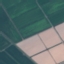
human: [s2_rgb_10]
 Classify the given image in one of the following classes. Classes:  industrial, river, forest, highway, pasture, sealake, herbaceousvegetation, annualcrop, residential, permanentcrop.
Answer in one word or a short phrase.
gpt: AnnualCrop